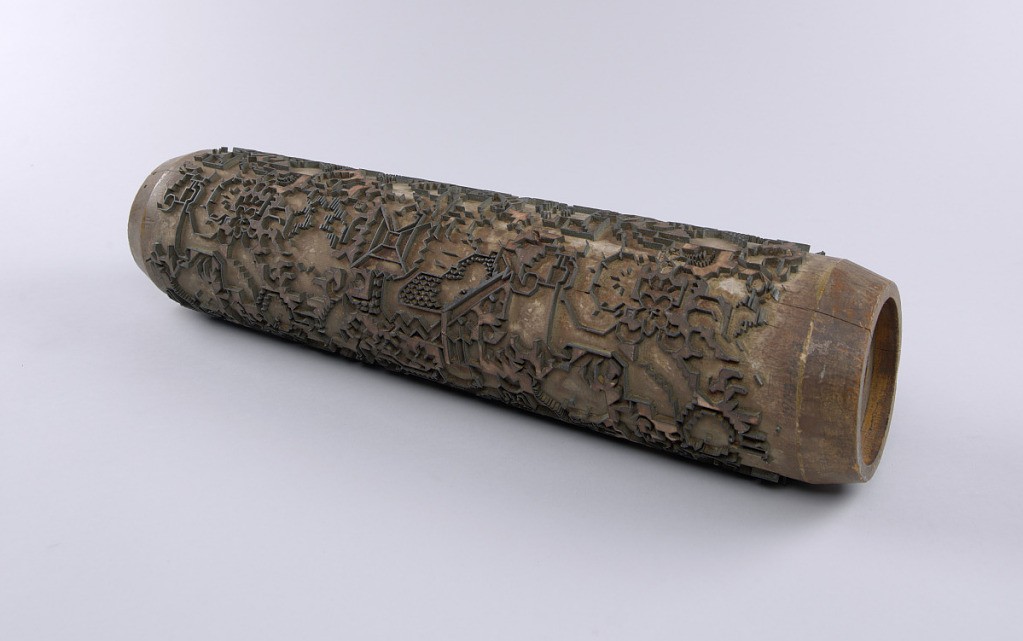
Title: Printing roller
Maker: F. E. James Co., New York, New York
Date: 1850–55
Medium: Wood, metal, felt
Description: Irregular, close-set geometrical design. The complete design was originally drawn on the flat portions of the cylinder but only traces of this remain. Traces of red paint.